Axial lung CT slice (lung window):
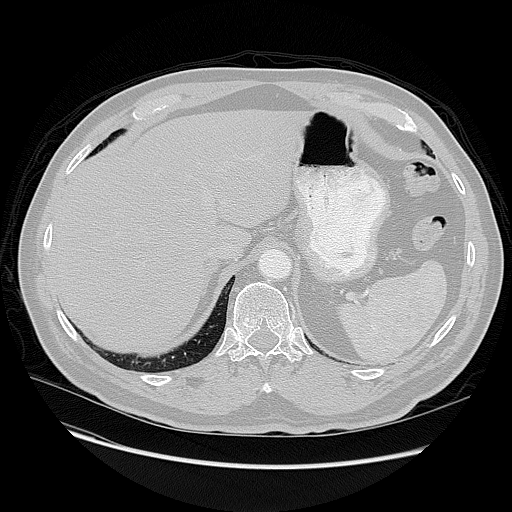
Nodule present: no